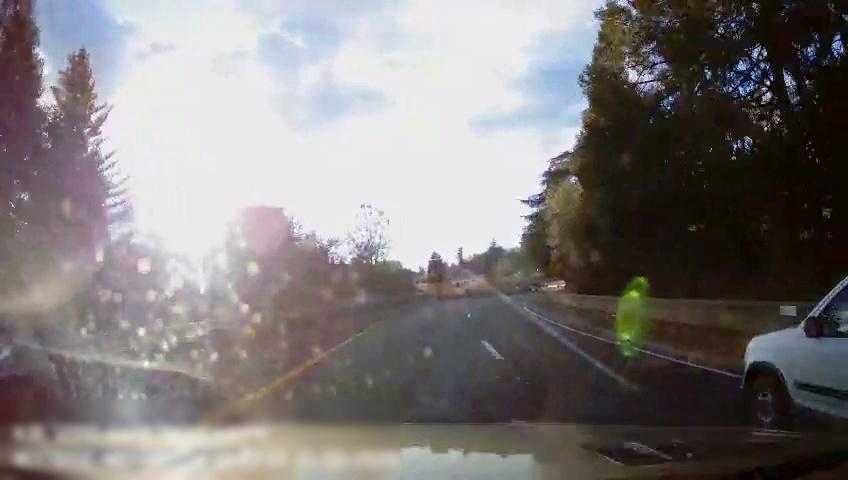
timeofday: Day
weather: Sunny
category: Drivable Space
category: Vehicles | SUV
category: Lanes | Current Lane
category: Lanes | Current Lane
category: Lanes | Alternate Lane
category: Traffic | Signs